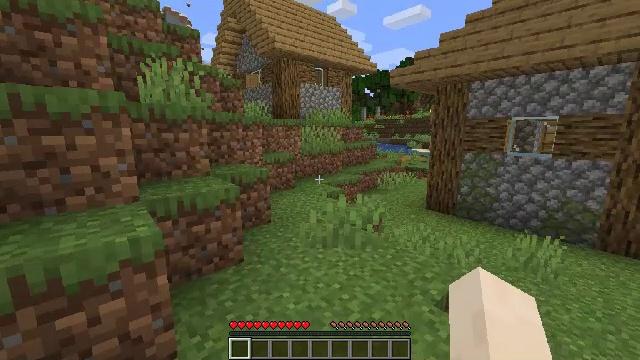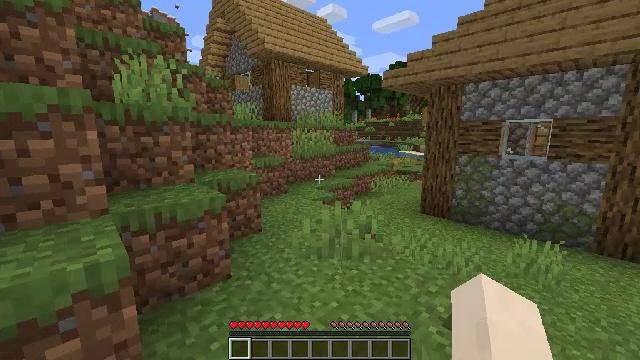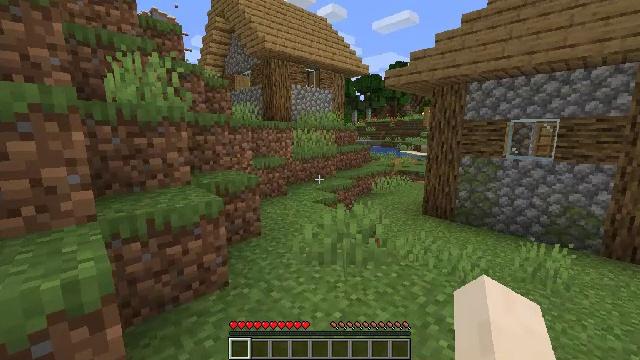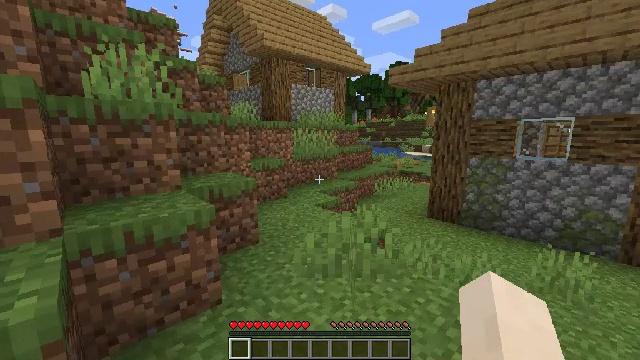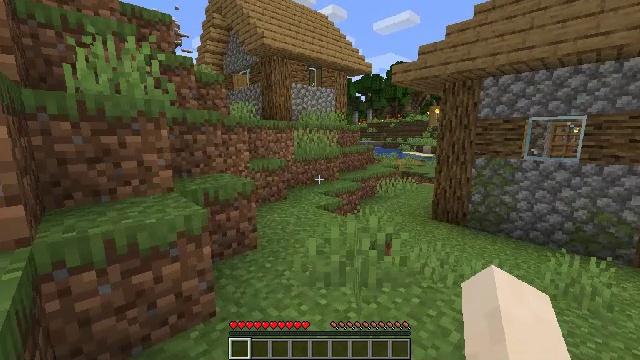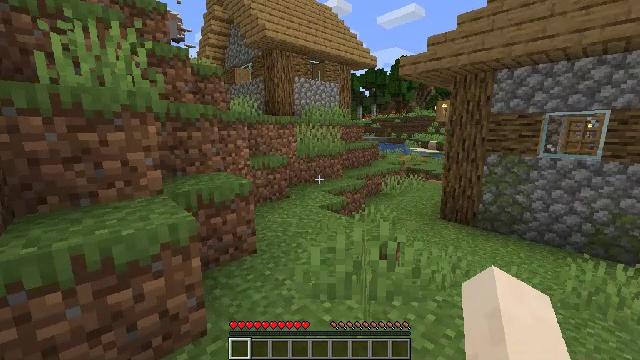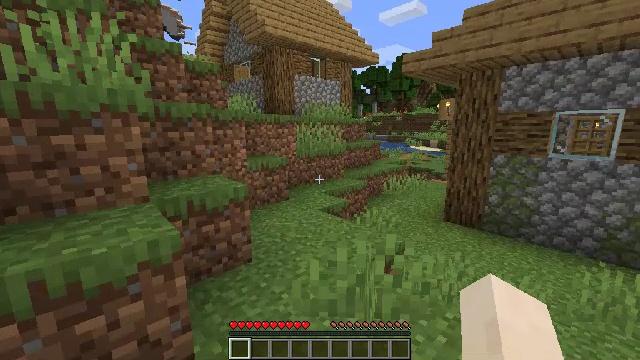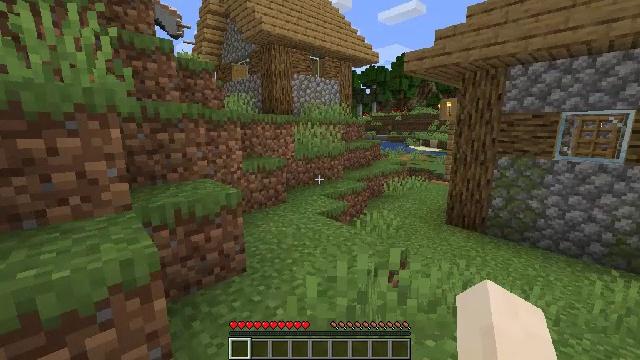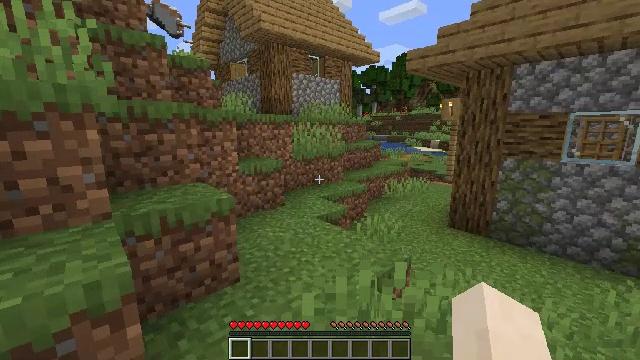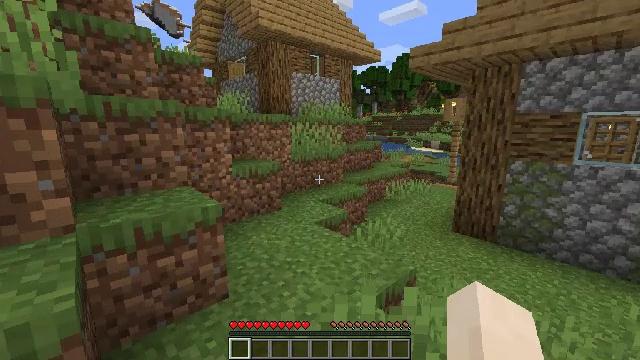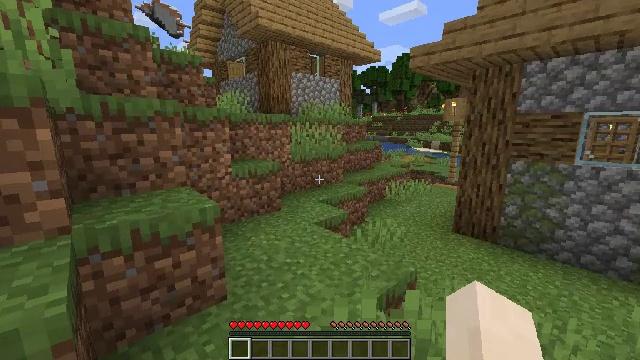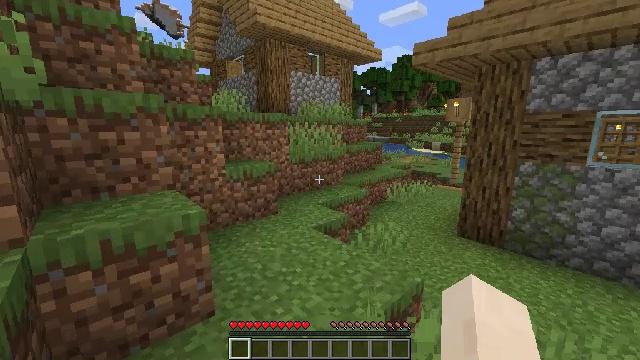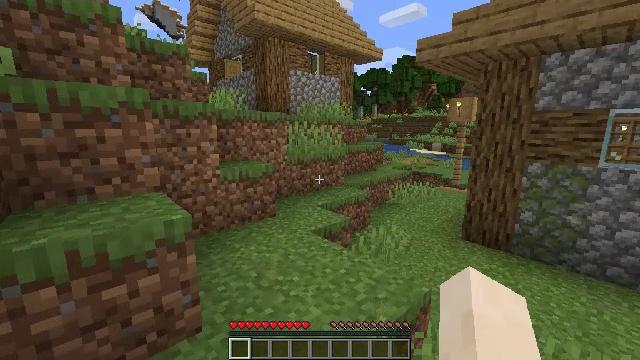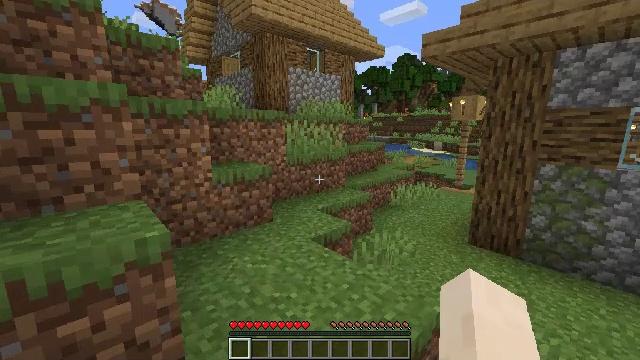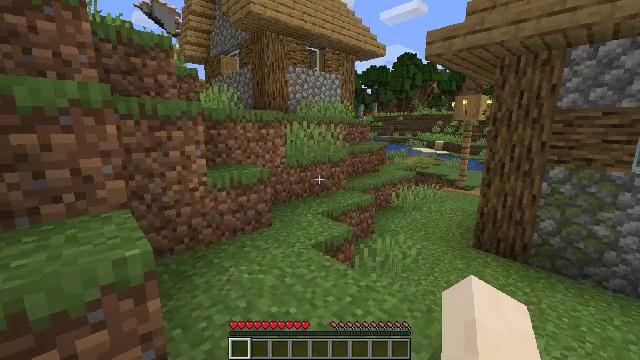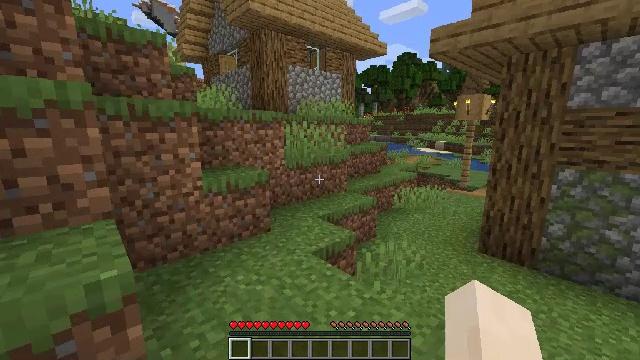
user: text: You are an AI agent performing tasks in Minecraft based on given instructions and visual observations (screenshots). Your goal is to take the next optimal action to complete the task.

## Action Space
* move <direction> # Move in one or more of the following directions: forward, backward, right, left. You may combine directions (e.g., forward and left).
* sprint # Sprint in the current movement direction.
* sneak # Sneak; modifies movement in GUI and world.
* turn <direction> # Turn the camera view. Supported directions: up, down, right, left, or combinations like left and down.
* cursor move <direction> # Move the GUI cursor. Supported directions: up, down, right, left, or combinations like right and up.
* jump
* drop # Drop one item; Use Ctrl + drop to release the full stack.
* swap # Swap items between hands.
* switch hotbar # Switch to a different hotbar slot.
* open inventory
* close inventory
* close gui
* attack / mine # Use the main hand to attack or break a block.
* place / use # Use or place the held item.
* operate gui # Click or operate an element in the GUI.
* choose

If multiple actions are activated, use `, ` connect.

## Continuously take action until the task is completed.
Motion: motion action
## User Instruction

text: Remove a lilac from the inventory.
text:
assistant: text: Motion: move forward and move left, turn right
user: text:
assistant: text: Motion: move forward and move left
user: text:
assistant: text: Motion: move forward and move left
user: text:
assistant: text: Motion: move forward and move left
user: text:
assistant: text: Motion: move forward and move left
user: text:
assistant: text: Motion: move forward and move left
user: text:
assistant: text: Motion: move forward and move left
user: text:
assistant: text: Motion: move forward and move left
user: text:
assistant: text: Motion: move forward and move left
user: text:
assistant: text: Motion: move forward and move left
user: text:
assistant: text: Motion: move forward and move left
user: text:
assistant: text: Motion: move forward and move left
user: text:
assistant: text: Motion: move forward and move left
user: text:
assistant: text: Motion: move forward and move left
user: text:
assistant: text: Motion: move forward and move left
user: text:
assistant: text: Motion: move forward and move left
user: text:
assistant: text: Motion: move forward and move left
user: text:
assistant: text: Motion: move forward and move left
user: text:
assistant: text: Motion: move forward and move left
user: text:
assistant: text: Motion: move forward and move left
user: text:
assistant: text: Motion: move forward and move left
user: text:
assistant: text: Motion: move forward and move left
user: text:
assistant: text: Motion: move forward and move left
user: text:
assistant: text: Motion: move forward and move left
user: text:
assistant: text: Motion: move forward and move left
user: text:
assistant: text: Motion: move forward and move left
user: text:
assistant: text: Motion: move forward and move left
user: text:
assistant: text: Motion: move forward and move left
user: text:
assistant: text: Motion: move forward and move left
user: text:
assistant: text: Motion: move forward and move left